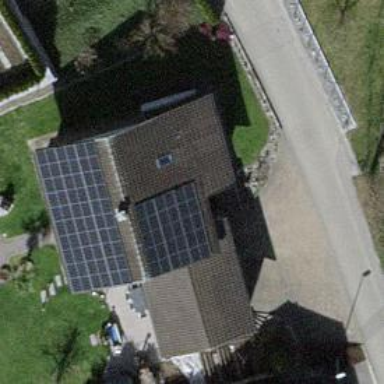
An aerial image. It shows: Solar photovoltaic panel generator.